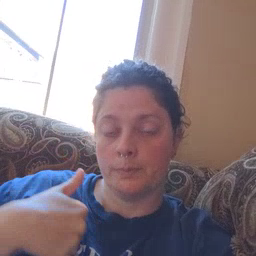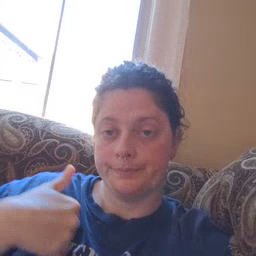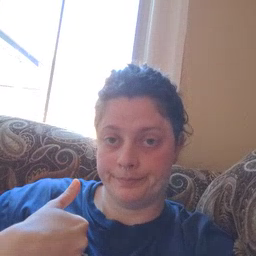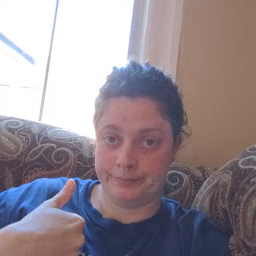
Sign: animal